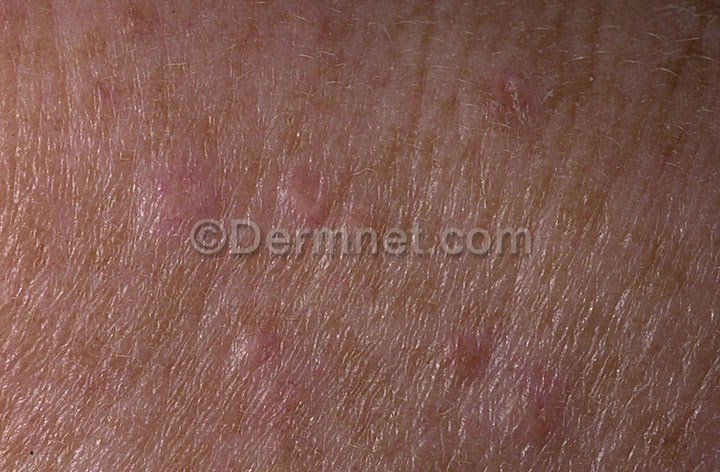
Disease: Seborrheic Keratoses and other Benign Tumors